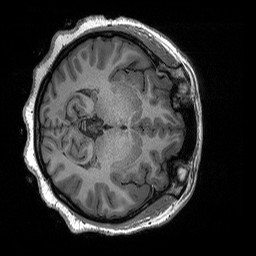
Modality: T1w
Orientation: axial
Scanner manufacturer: siemens
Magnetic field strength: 3 T
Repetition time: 2.3 s
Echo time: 0.00294 s